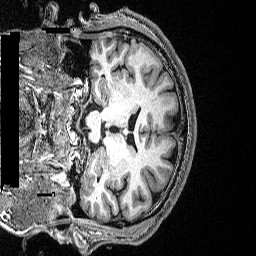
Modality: T1w
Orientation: coronal
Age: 47
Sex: male
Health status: healthy
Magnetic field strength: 3 T
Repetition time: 2.53 s
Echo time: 0.00331 s